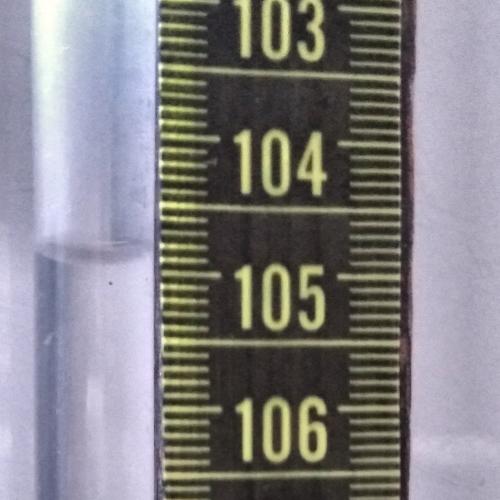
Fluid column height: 104.9 cm